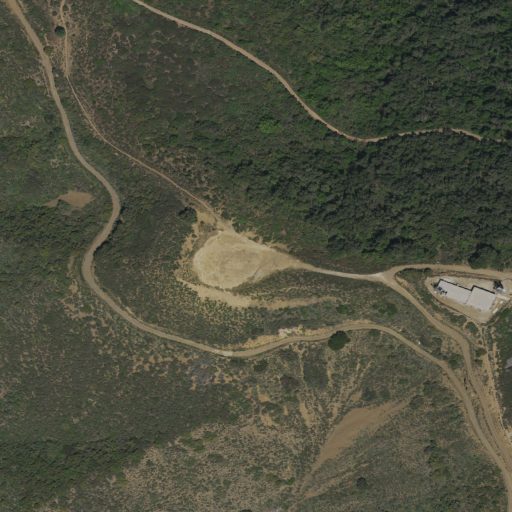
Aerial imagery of mountain in California named Pleasants Peak containing shrub, open development, evergreen forest, mixed forest, medium intensity development, and low intensity development